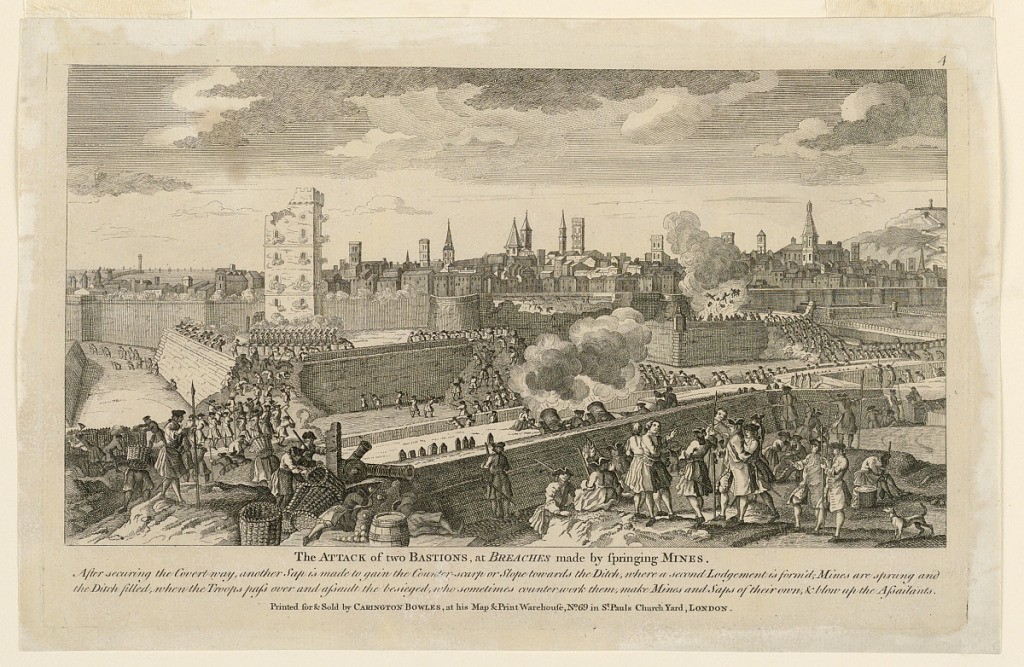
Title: The Attach of Two Bastions, at Breches Made by Springing Mines, from Twelve of the Most Remarkable Sieges and Battles in Europe
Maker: Carington Bowles, British, 1724 - 1793
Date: ca. 1760–1770
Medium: Engraving on paper
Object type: Print
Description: Soldiers are entering a bastion in the foreground, the walls having been broken in at least three places. A town in the background. Inscribed in lower margin: "THE ATTACK of TWO BASTIONS, AT BREACHES MADE BY SPRINGING MINES", followed by a two-line description, and below: "Printed for and sold by Carington Bowles, at his Map and Print Warehouse, No. 69 in St. Paul's Church Yard, London". In the upper right corner, the number "4".